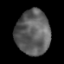
Tissue: lung
Cell type: Others
Senescence score: 0.2206
Nuclear area (px): 1497
Mean DAPI intensity: 95.076